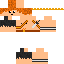
A male human skin with medium skin, wearing brown long hair dressed in a blue hoodie and black shorts, featuring a closed mouth.